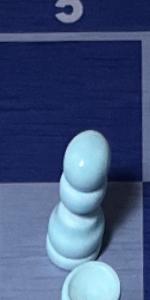
Label: Pawn_White